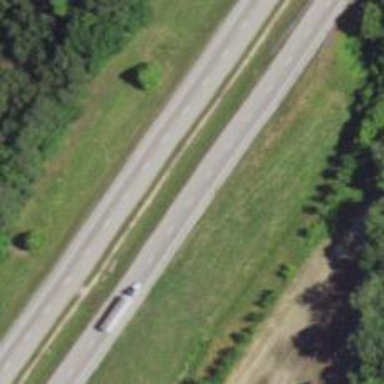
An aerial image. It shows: Asphalt road classified as trunk highway.